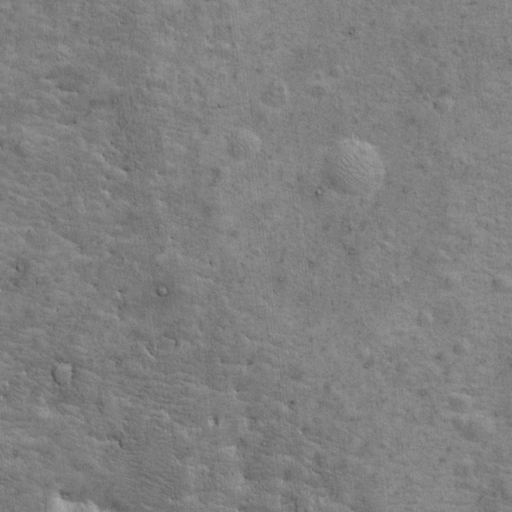
Classes present: Background